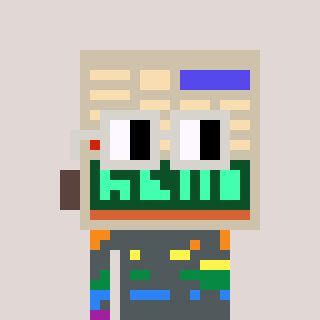
a pixel art character with square light gray glasses, a calculator-shaped head and a computerblue-colored body on a warm background